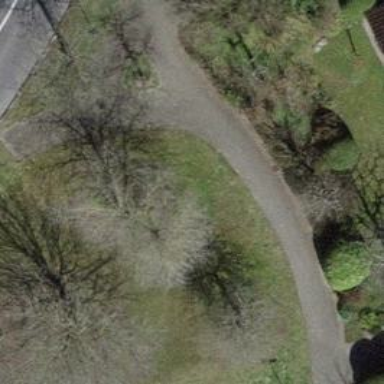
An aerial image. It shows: Park with broadleaved deciduous trees.